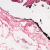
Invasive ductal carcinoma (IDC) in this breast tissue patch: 0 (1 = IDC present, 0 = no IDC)